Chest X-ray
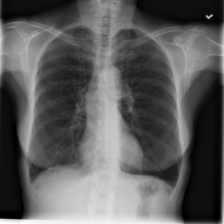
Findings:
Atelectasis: negative
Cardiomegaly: negative
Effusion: negative
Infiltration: negative
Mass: negative
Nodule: negative
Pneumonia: negative
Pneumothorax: positive
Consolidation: negative
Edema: negative
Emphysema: negative
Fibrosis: negative
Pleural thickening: negative
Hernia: negative